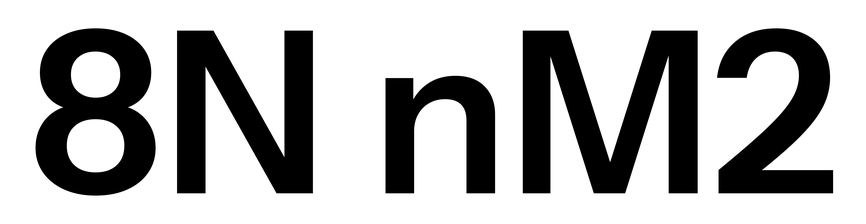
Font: InstrumentSans_SemiBold